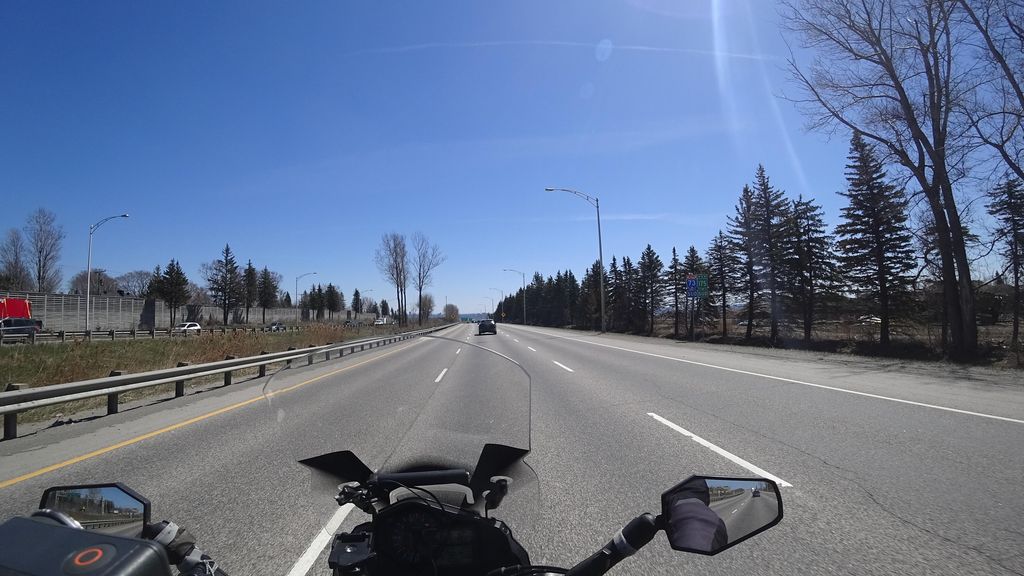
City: quebec_city